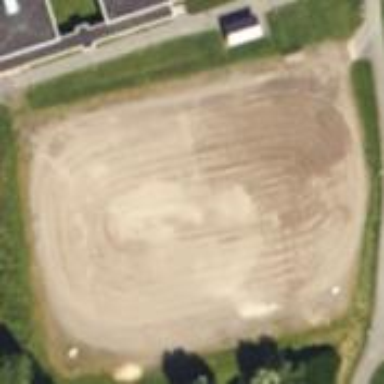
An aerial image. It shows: Multi-sport pitch with fine gravel surface for leisure land activities.